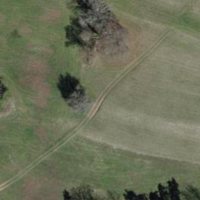
EUNIS habitat code: 24
Species observed at this site:
Tettigonia viridissima
Phaneroptera falcata